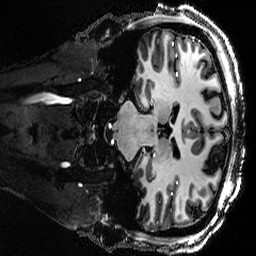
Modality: T1w
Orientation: coronal
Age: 40
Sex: female
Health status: healthy